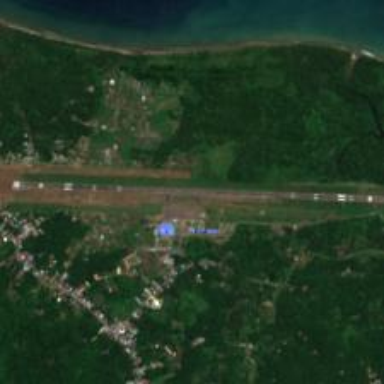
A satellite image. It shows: Runway at airport.